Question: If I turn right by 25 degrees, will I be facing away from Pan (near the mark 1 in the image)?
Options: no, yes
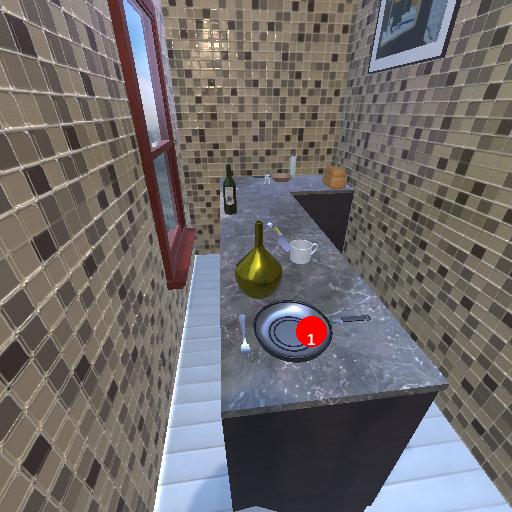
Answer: no